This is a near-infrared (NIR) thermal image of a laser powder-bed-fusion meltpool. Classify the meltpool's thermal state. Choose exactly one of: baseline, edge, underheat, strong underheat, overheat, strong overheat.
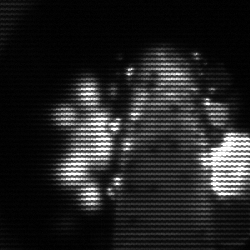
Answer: baseline